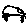
Label: car